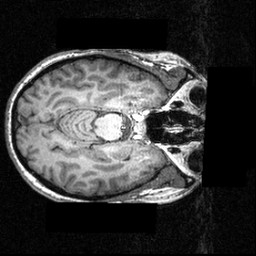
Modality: T1w
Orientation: axial
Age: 26
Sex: female
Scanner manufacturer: siemens
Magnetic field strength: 3.951 T
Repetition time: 1.5 s
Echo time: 0.00335 s